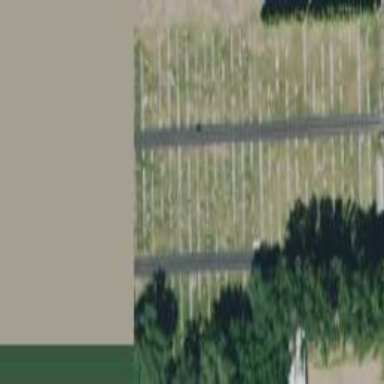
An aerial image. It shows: Cemetery.